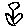
Label: flower